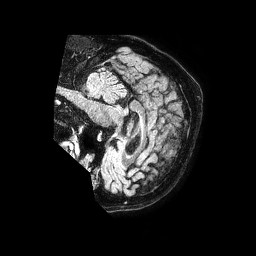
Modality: FLAIR
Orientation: sagittal
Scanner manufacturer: philips
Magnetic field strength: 1.5 T
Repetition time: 4.8 s
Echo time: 0.3 s